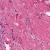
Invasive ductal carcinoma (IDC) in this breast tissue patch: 0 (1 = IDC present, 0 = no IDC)